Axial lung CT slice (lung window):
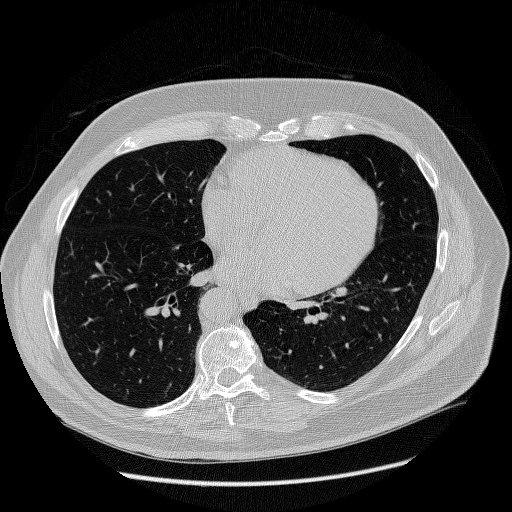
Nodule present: no